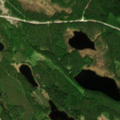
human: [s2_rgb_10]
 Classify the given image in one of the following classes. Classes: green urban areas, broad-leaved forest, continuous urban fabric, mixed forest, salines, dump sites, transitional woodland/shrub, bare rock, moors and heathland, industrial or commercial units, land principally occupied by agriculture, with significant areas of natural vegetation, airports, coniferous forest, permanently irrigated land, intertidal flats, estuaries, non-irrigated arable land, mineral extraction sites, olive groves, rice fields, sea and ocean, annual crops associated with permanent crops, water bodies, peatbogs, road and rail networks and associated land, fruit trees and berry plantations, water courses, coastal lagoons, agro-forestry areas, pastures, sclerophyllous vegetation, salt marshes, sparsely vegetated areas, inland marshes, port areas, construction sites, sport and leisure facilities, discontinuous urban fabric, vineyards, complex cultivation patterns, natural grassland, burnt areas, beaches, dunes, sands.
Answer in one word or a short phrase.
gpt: coniferous forest, transitional woodland/shrub